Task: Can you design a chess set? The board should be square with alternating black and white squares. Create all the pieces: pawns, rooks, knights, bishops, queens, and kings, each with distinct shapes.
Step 4545:
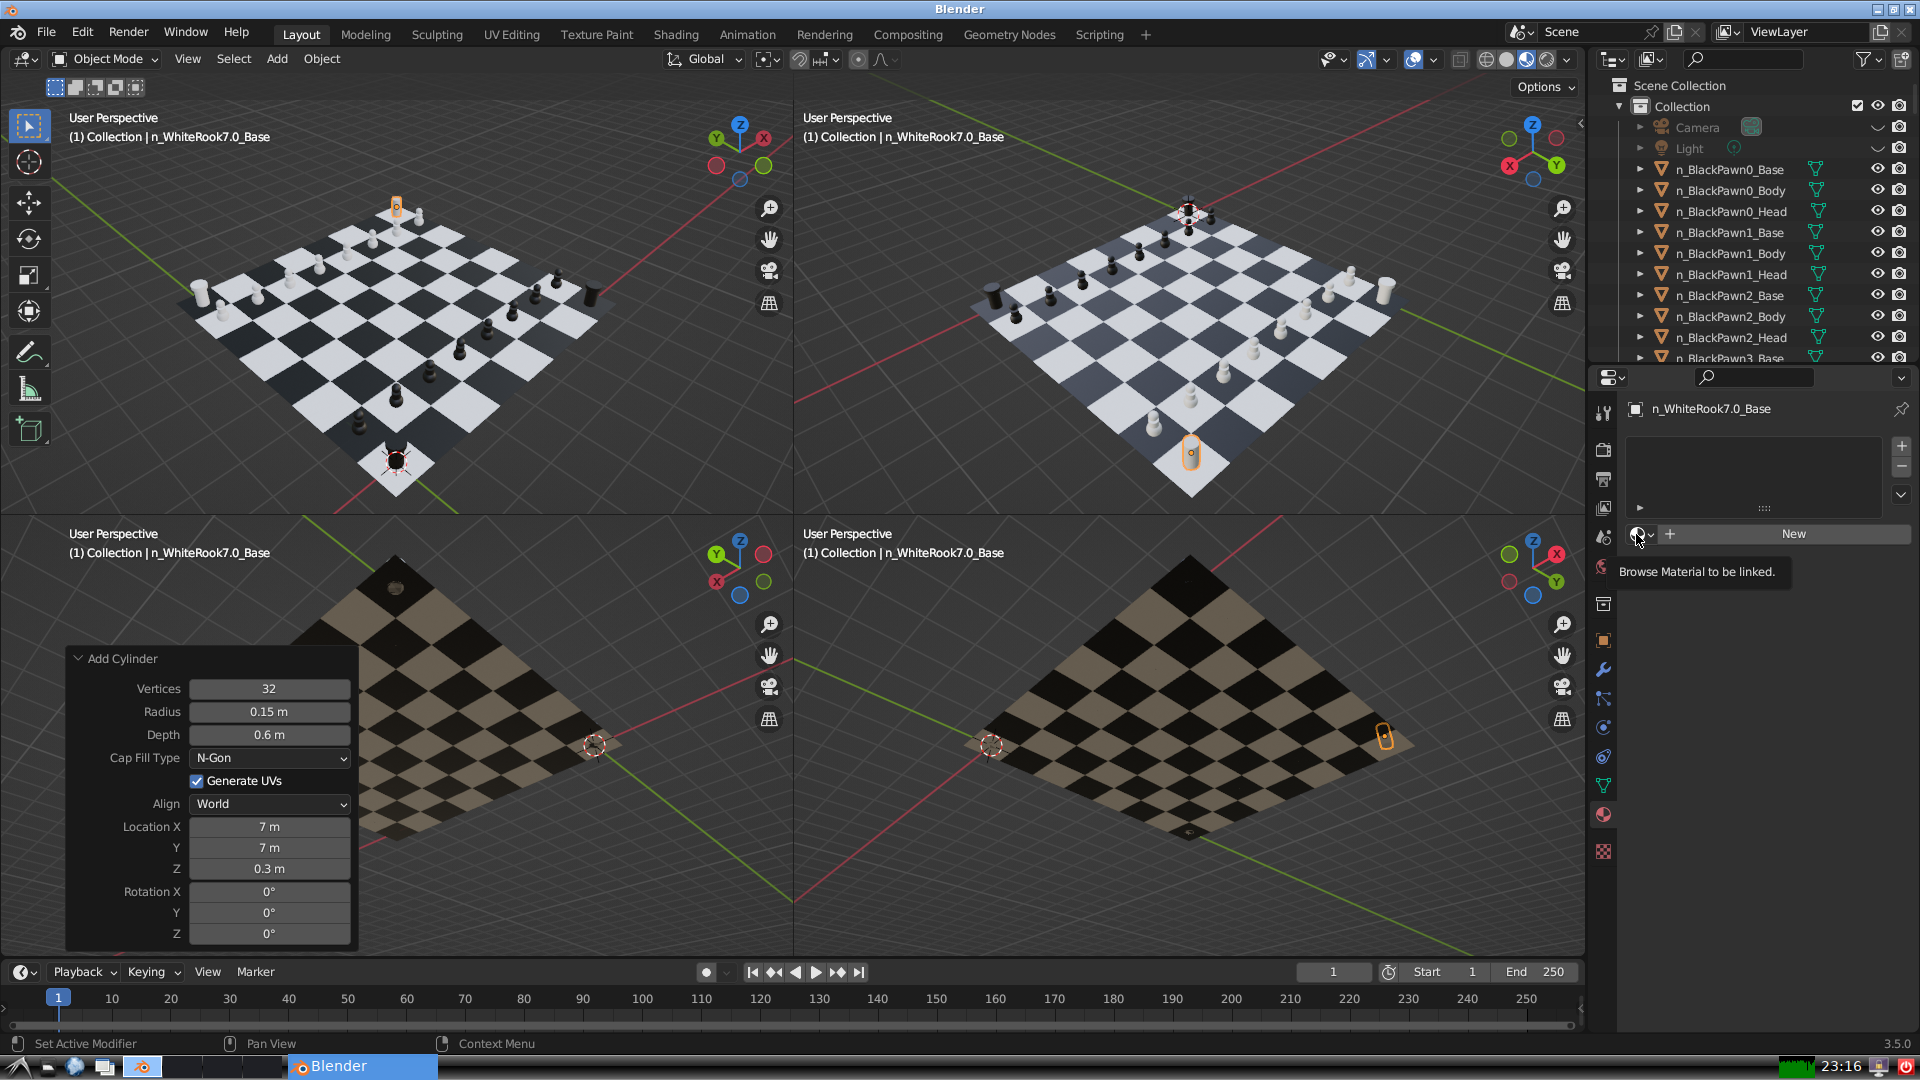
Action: click: no